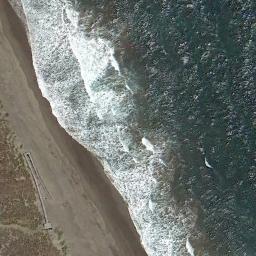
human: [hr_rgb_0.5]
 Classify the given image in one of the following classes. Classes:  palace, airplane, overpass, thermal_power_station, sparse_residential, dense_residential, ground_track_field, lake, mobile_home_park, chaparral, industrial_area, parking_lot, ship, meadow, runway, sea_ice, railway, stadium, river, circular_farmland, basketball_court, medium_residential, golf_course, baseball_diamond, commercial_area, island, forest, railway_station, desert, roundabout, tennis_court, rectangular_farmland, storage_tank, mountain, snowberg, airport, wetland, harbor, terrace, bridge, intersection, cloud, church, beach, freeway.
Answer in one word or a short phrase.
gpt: beach